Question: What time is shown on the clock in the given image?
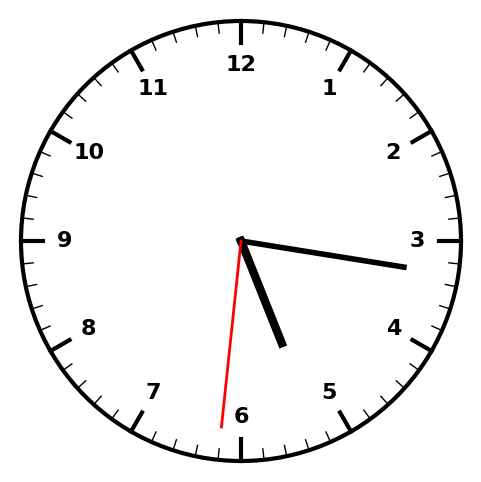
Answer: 05:16:31